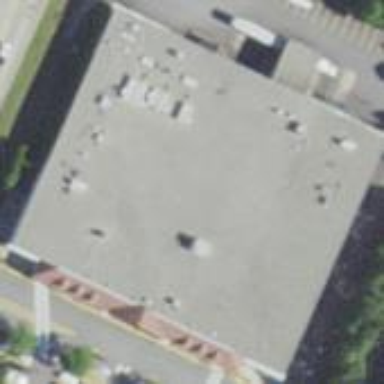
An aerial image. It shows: Supermarket building.